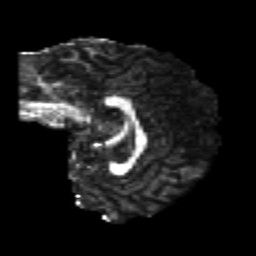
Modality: FA
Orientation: sagittal
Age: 23
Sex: female
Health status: healthy
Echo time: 0.074 s